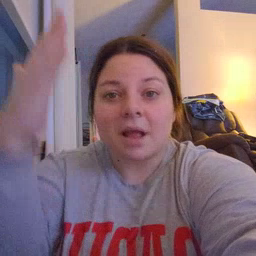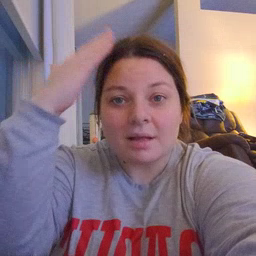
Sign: hat